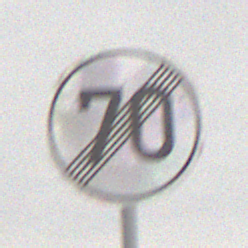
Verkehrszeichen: EndeGeschwindigkeit70
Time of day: MorningAfternoon
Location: Outdoor (Nature)
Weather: Overcast
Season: Winter
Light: Natural